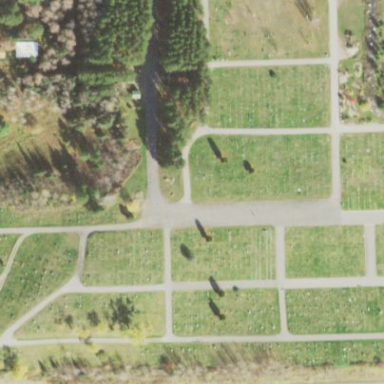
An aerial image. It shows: Cemetery.